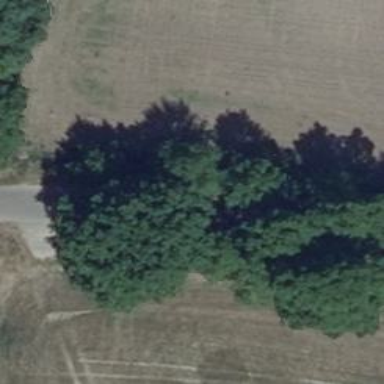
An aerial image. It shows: Row of deciduous broadleaved trees.